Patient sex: M
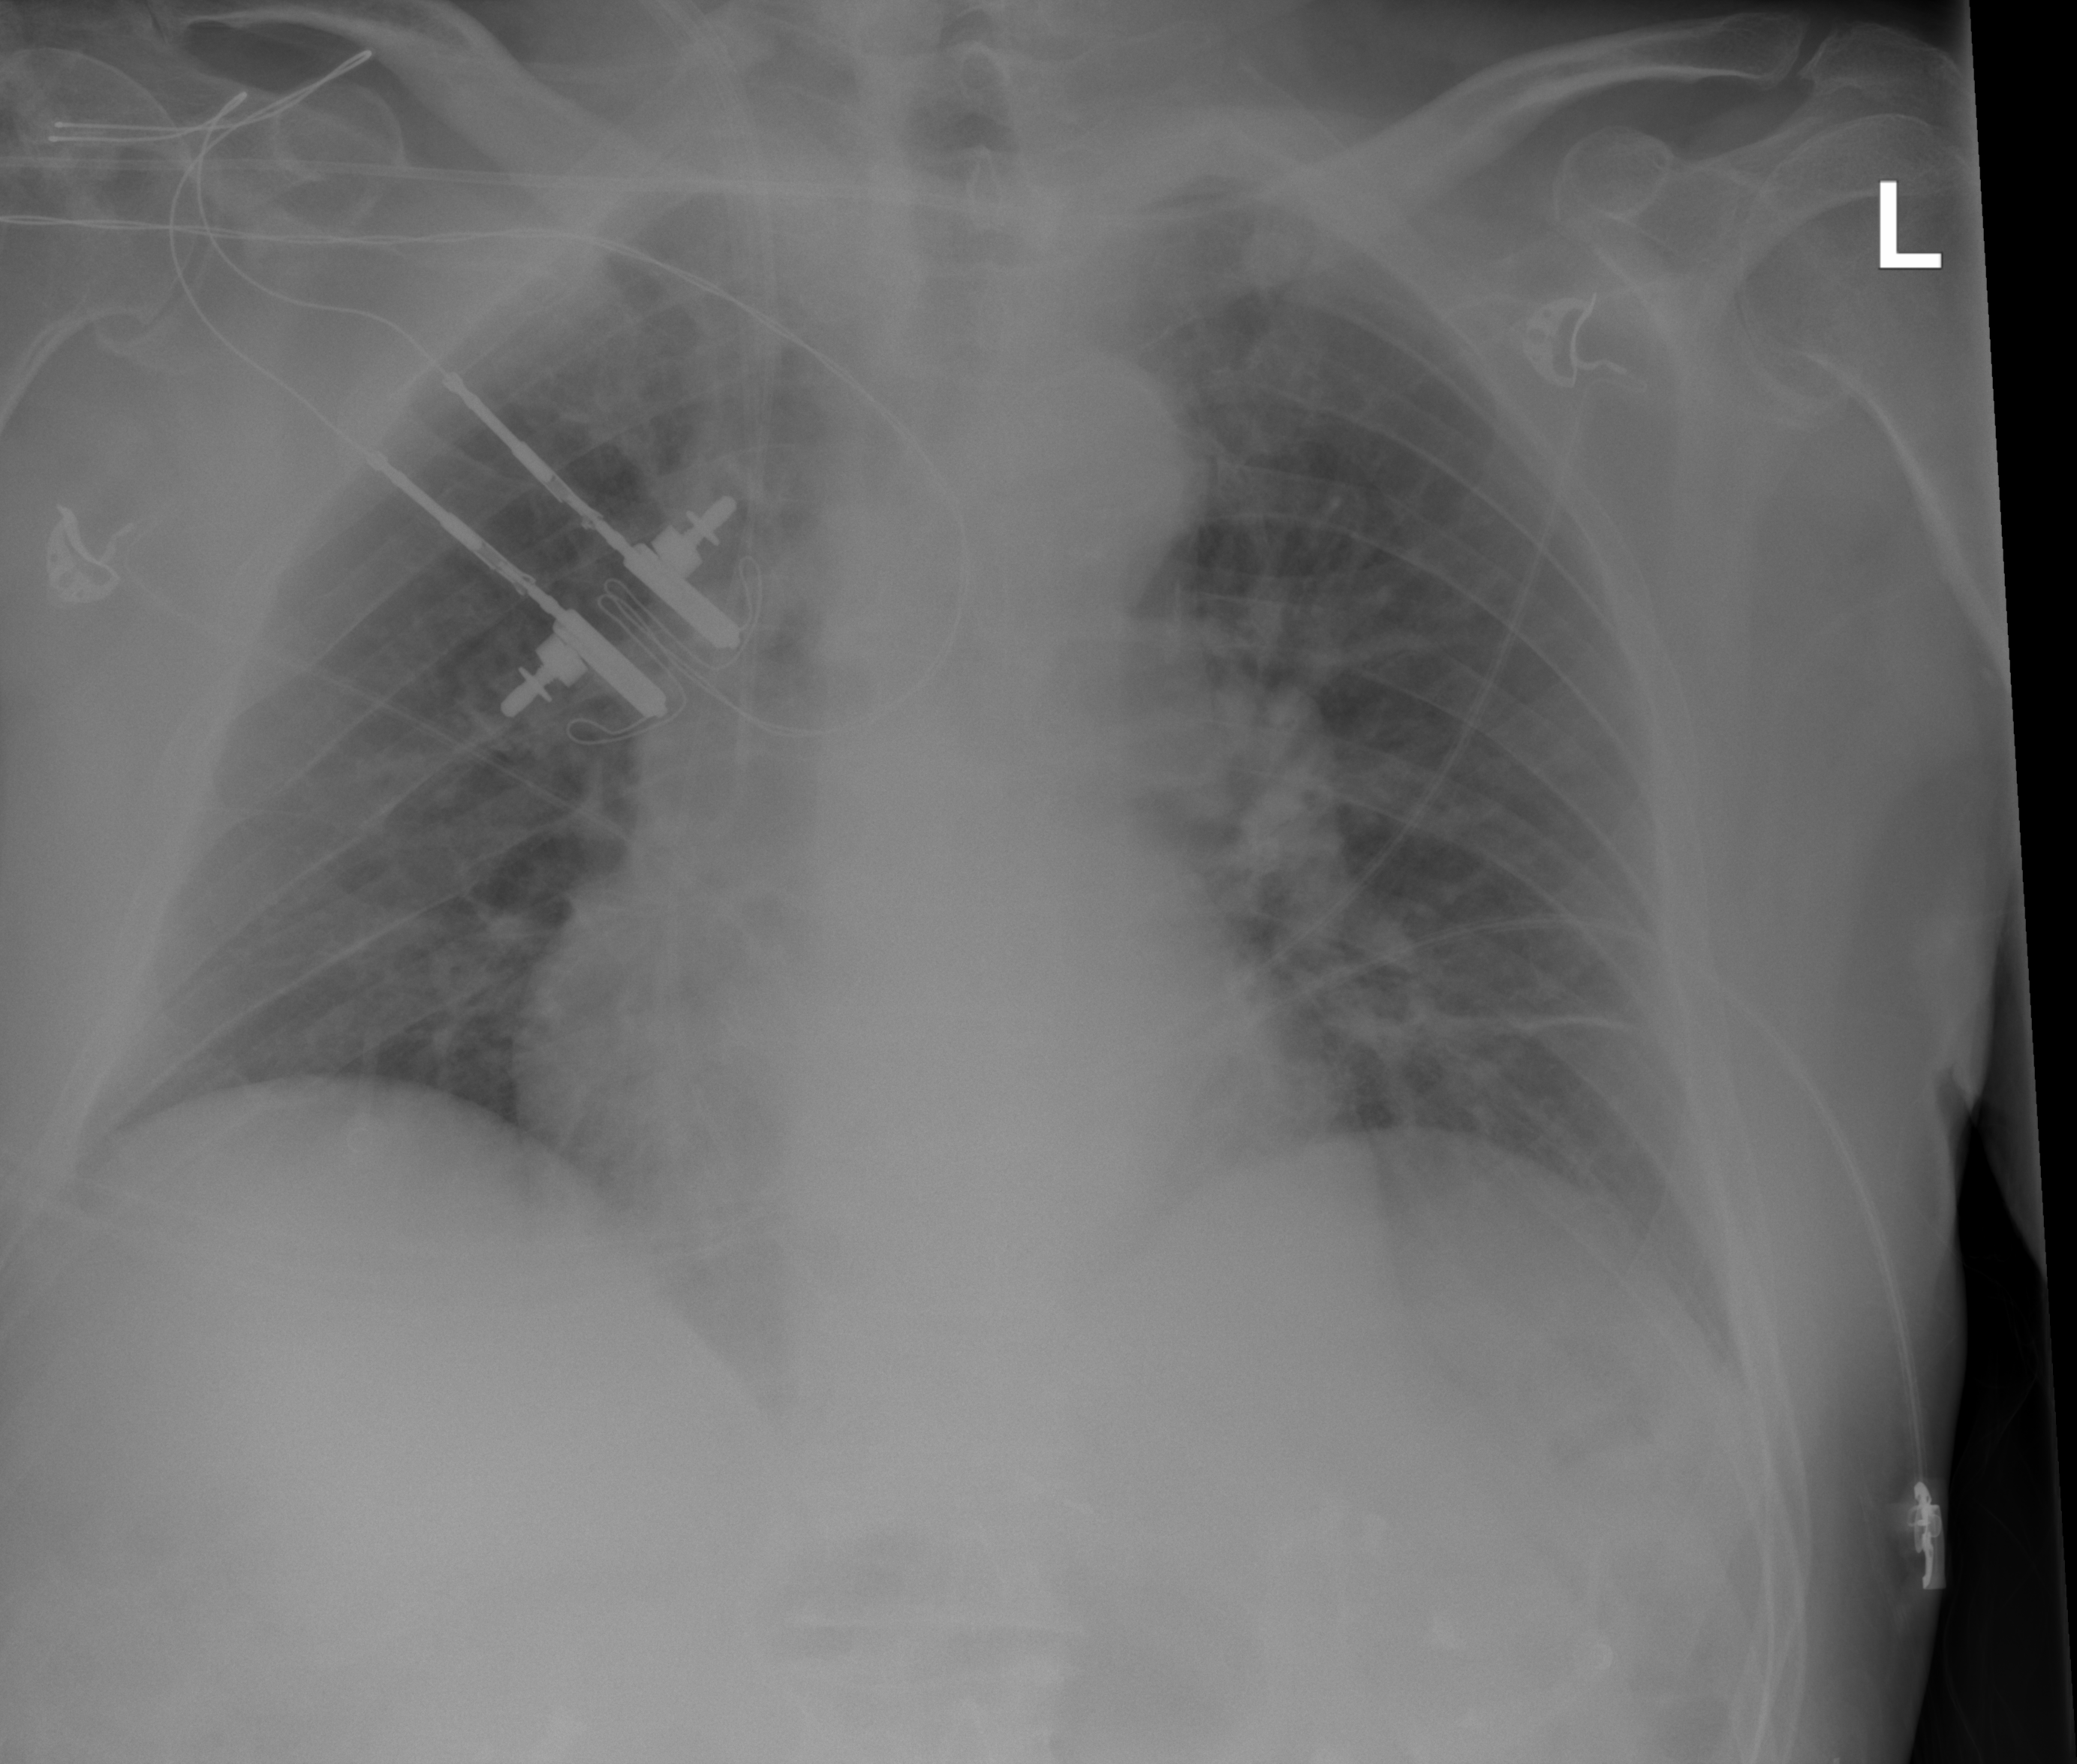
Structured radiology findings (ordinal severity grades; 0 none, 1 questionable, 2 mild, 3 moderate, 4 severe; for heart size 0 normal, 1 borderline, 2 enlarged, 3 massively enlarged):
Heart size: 1
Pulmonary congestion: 2
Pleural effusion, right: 0
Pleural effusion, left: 0
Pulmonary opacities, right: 0
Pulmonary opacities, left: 0
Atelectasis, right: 2
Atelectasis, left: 1